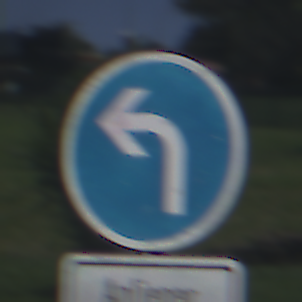
Verkehrszeichen: VorgeschriebeneFahrtrichtungLinks
Zusatzzeichen unten: PersonengruppenFrei2
Umgebung: Outdoor, Nature
Tageszeit: Midday
Wetter: Clear
Licht: Natural
Jahreszeit: Summer
Kontrast: HighContrast